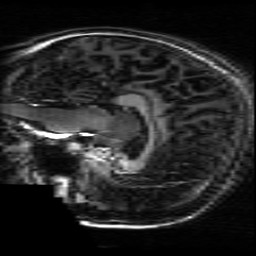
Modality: T1w
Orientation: sagittal
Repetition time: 0.008948 s
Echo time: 0.001784 s